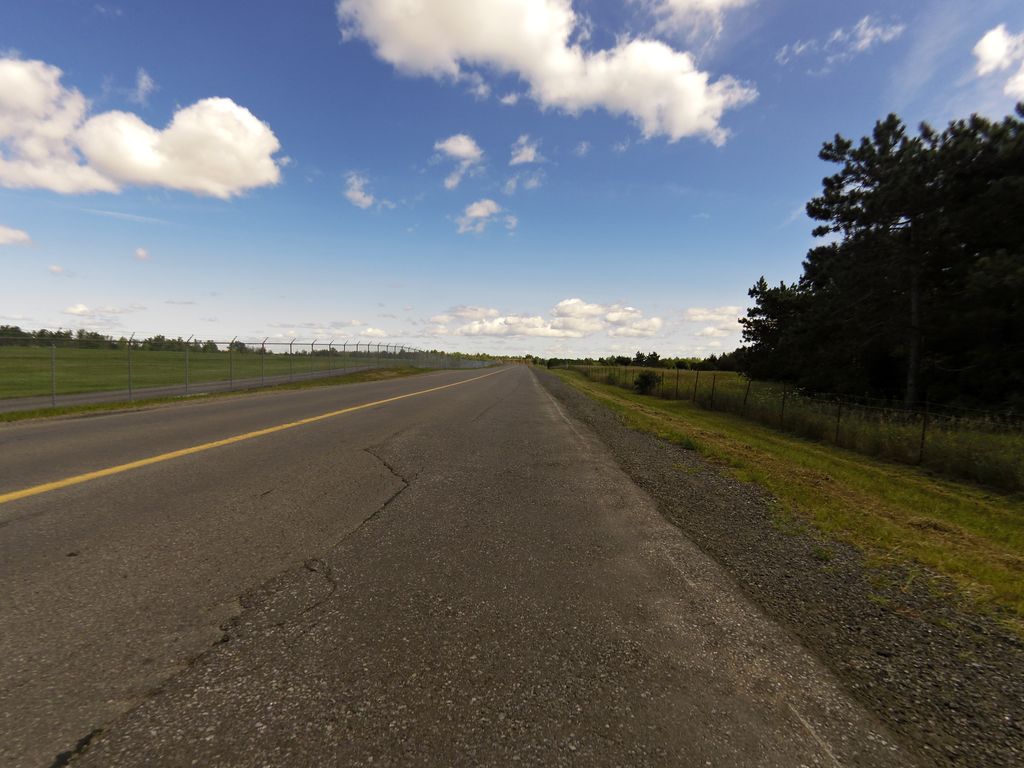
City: ottawa-gatineau